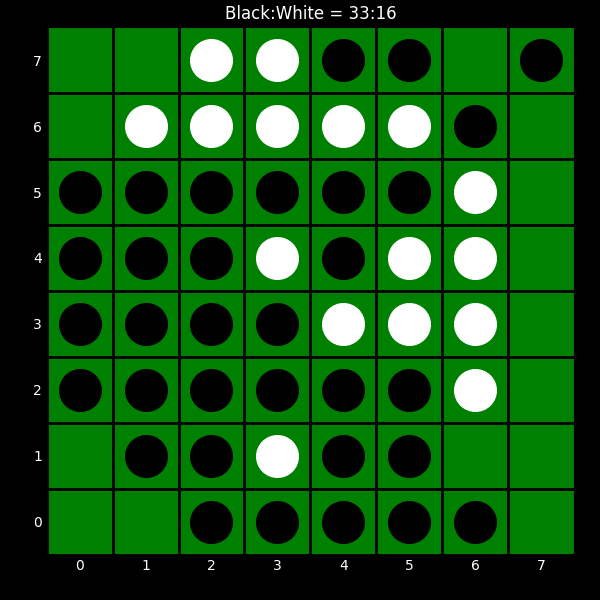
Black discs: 33
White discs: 16